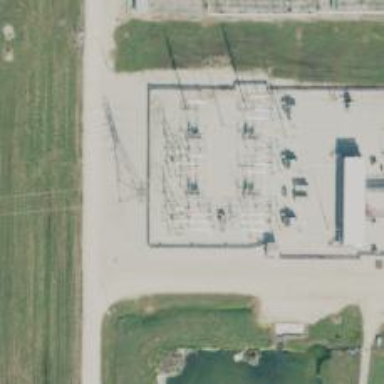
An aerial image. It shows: Switch used for power control.